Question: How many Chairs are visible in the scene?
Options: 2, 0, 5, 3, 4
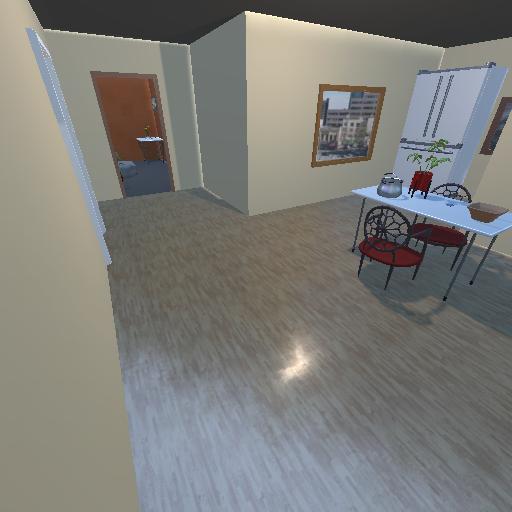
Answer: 2